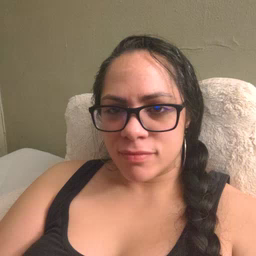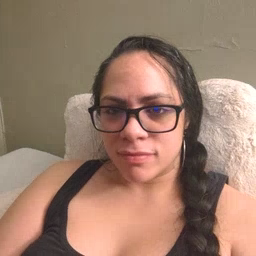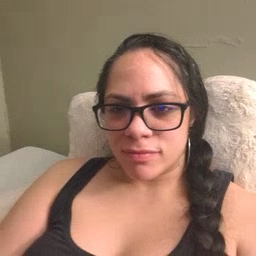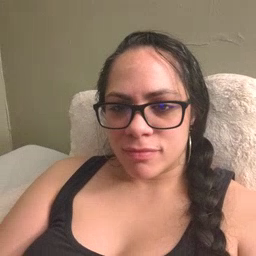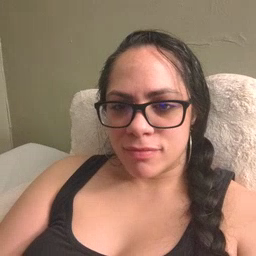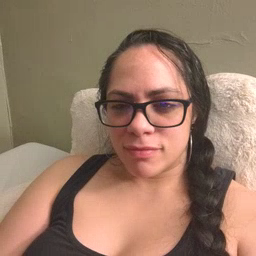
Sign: drawer